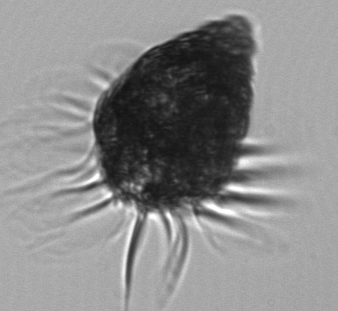
Label: Laboea_strobila